Interaction volume radius: 10 \u00c5
Interaction volume height: 10 \u00c5
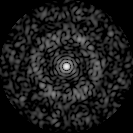
Disorder parameter: 0.8029